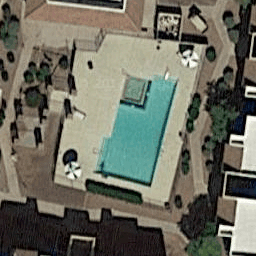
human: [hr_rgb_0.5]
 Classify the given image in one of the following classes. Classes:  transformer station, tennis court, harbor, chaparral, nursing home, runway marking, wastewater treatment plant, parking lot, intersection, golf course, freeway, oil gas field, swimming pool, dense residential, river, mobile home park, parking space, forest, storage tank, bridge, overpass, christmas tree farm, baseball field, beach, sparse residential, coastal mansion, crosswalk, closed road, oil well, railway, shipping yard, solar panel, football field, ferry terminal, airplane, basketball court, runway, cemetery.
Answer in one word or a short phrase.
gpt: swimming pool